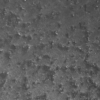
Label: not_dusty